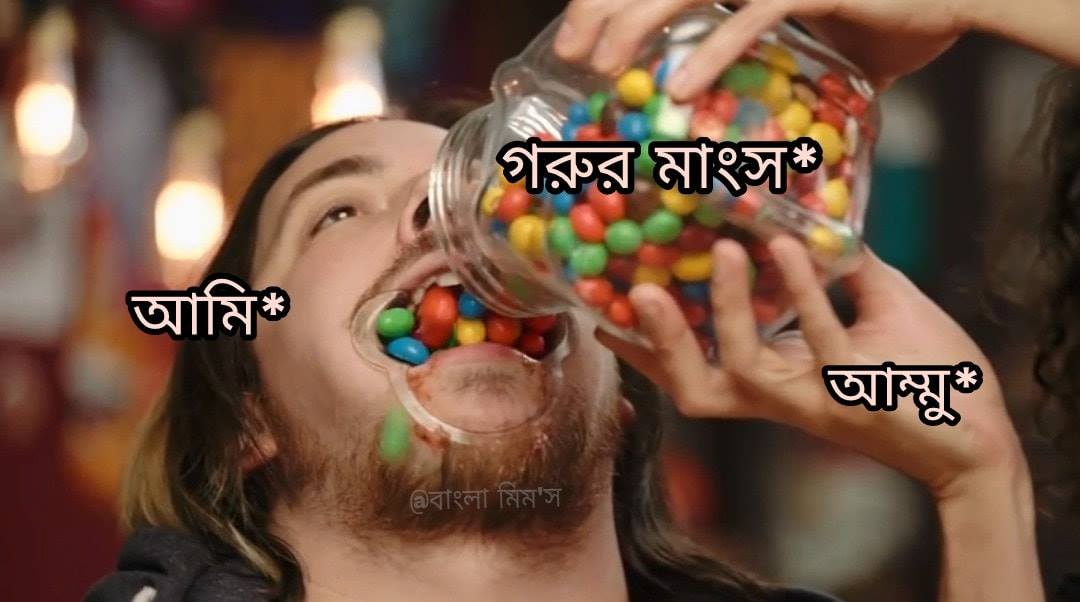
Caption: আমি*    গরুর মাংস*    আম্মু*
Label: non-hate